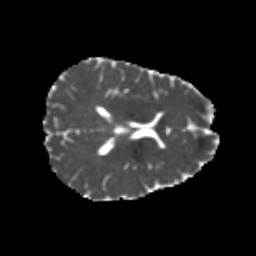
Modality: MD
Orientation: axial
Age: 22
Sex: female
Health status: healthy
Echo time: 0.074 s